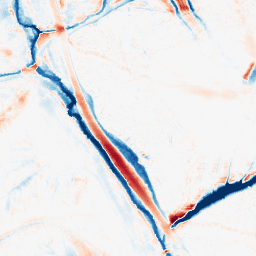
Category: morphological
Decomposition family: morphological_ellipse
Decomposition parameters: operation: average
width: 20
height: 30
Upsampling method: sinc_hamming
Upsampling parameters: scale: 2
kernel_size: 16
Upsampling scale: 2